Aerial crown-view tile of a tropical tree (Barro Colorado Island, Panama), acquired 20250414:
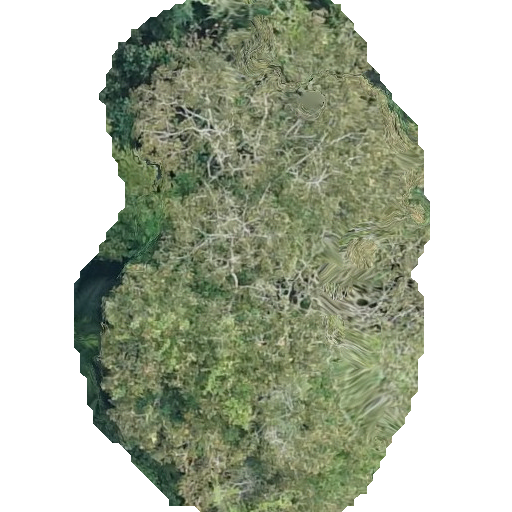
Species: Dipteryx oleifera
GBIF accepted scientific name: Dipteryx oleifera
Crown area: 228.365 m²